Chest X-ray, PA view. Patient: 49 years old, sex M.
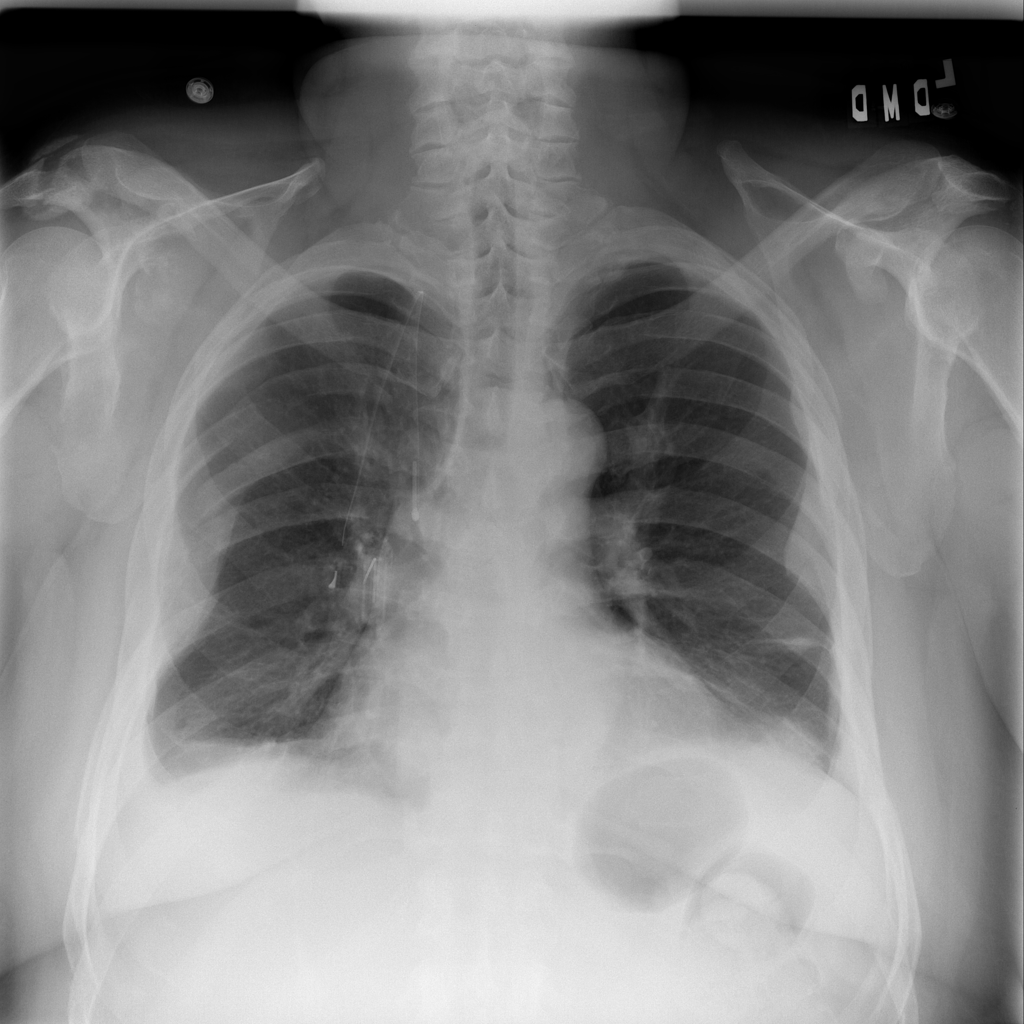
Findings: Atelectasis, Effusion